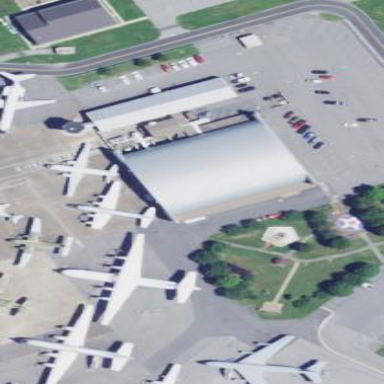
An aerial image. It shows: Museum building with round light gray roof. The building is designed with hangar-like structure.